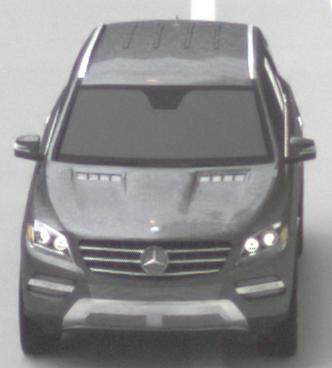
Make: Mercedes-Benz
Model: ML 350
Detailed model: M-Class (166)
Model produced from: 2011/11
Model produced until: 2014/10
Doors: 5
Color: gray
Road condition: dry road
Daytime: morning or afternoon
Contrast: low contrast